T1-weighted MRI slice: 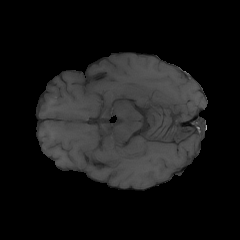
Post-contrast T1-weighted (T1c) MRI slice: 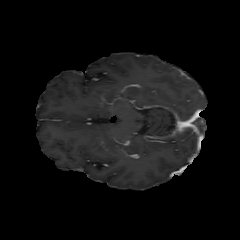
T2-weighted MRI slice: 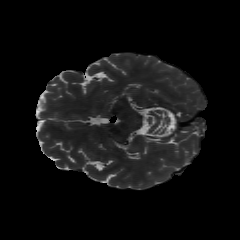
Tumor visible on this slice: no